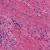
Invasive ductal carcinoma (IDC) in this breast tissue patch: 1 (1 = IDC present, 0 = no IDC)